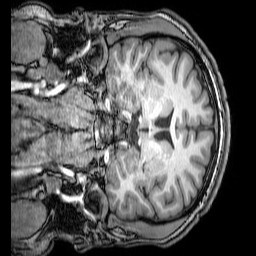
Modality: T1w
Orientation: coronal
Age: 25
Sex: male